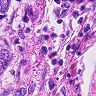
Metastatic tissue present: yes